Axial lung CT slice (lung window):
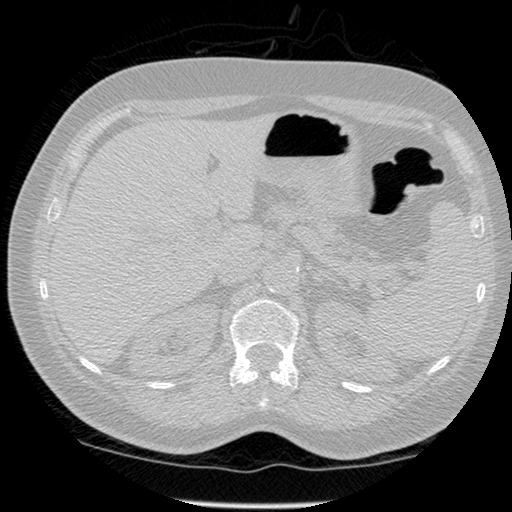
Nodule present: no